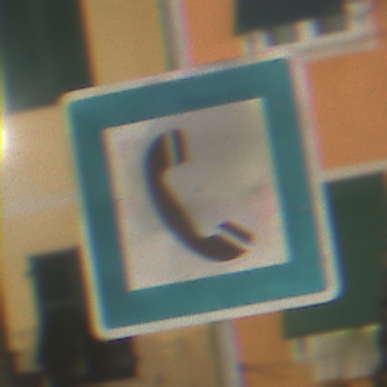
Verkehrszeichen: Fernsprecher
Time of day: Night
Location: Outdoor (Urban)
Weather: PartlyCloudy
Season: NotSpecified
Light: Artificial